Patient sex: M
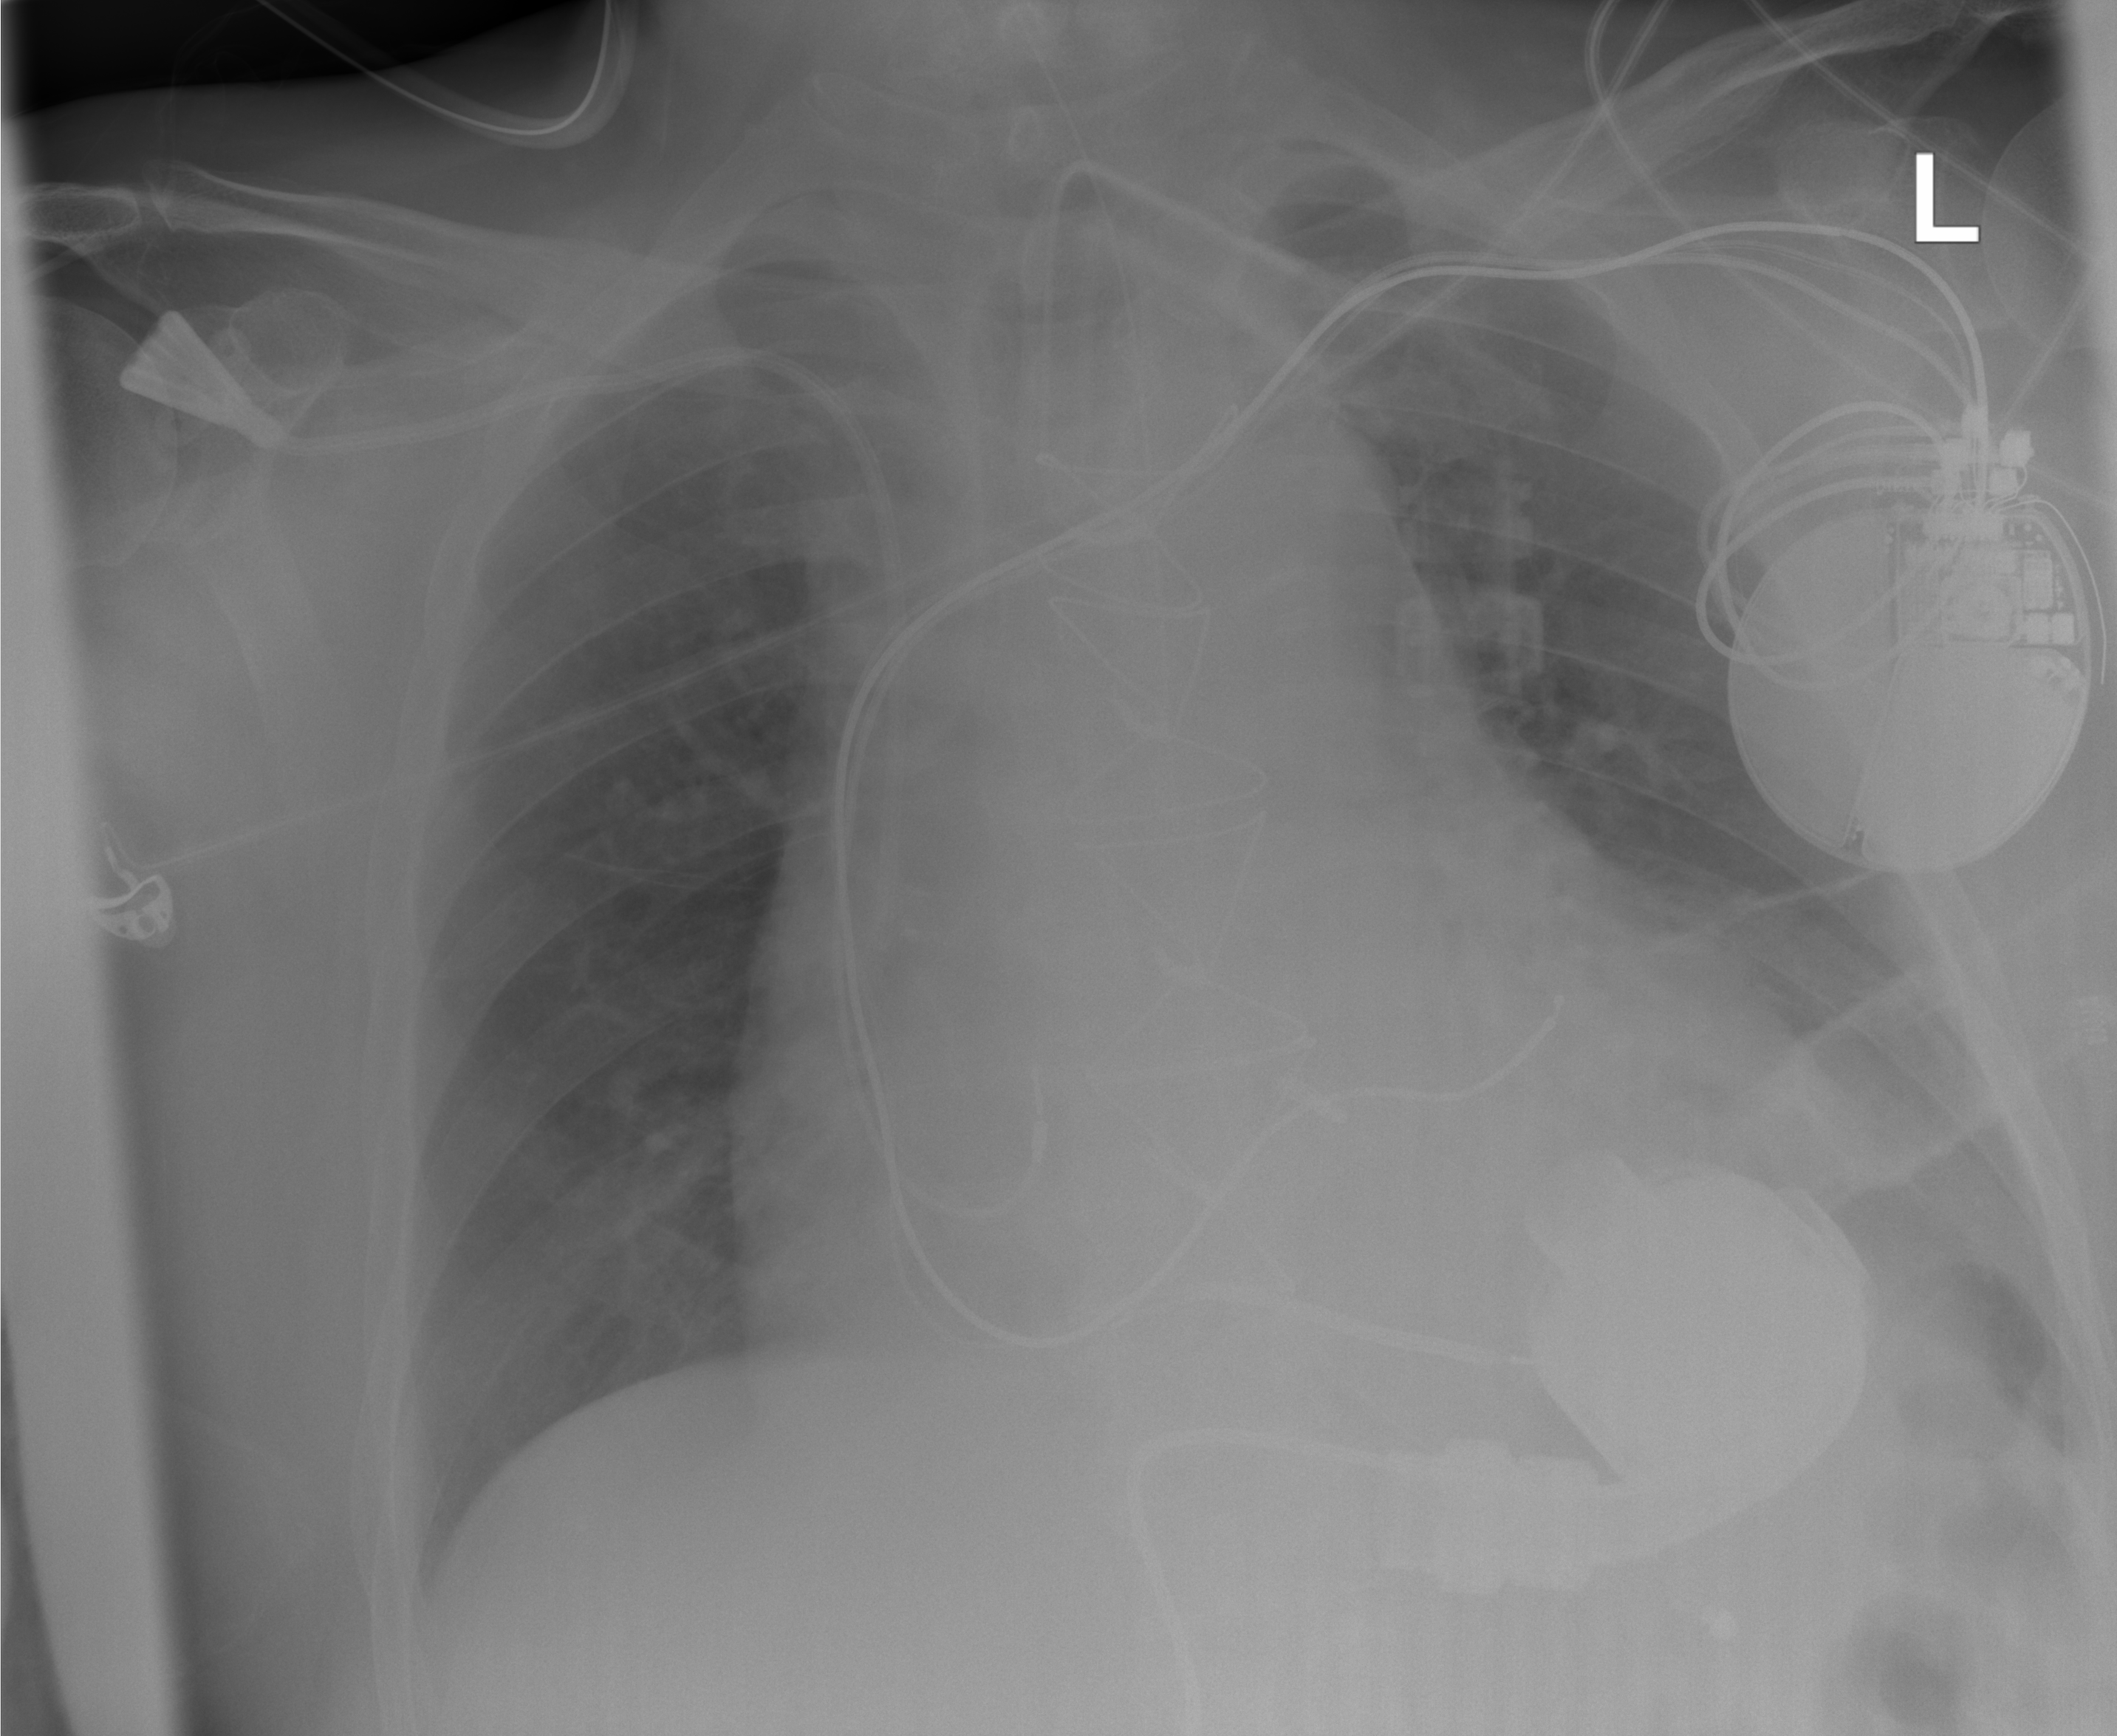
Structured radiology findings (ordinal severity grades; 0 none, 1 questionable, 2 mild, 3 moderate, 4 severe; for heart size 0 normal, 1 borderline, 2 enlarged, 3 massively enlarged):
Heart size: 3
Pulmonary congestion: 0
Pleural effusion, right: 0
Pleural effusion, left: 2
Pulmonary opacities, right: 0
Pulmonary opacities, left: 0
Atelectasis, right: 0
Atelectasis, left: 2